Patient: sex F, age 34
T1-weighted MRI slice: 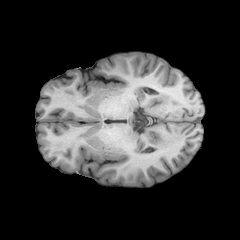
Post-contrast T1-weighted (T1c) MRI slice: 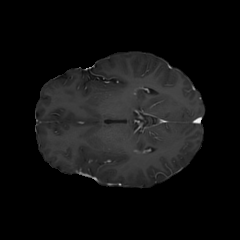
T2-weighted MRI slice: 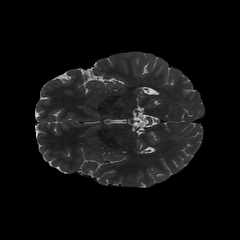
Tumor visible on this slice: no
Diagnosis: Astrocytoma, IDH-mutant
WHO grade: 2